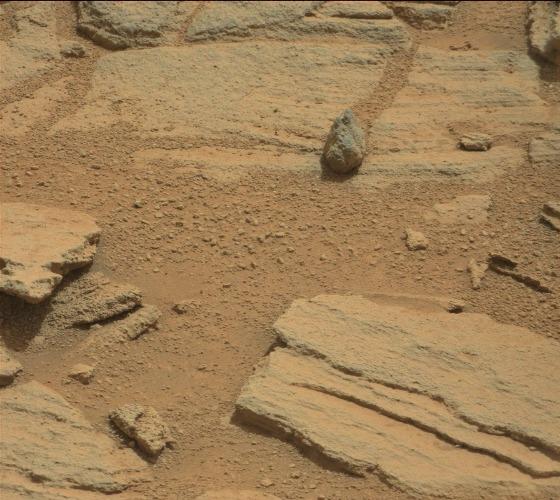
Terrain classes present: Bedrock, Gravel / Sand / Soil, Rock, Shadow